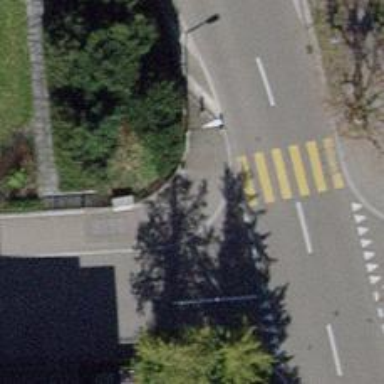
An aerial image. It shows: Kerb barrier.